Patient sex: M
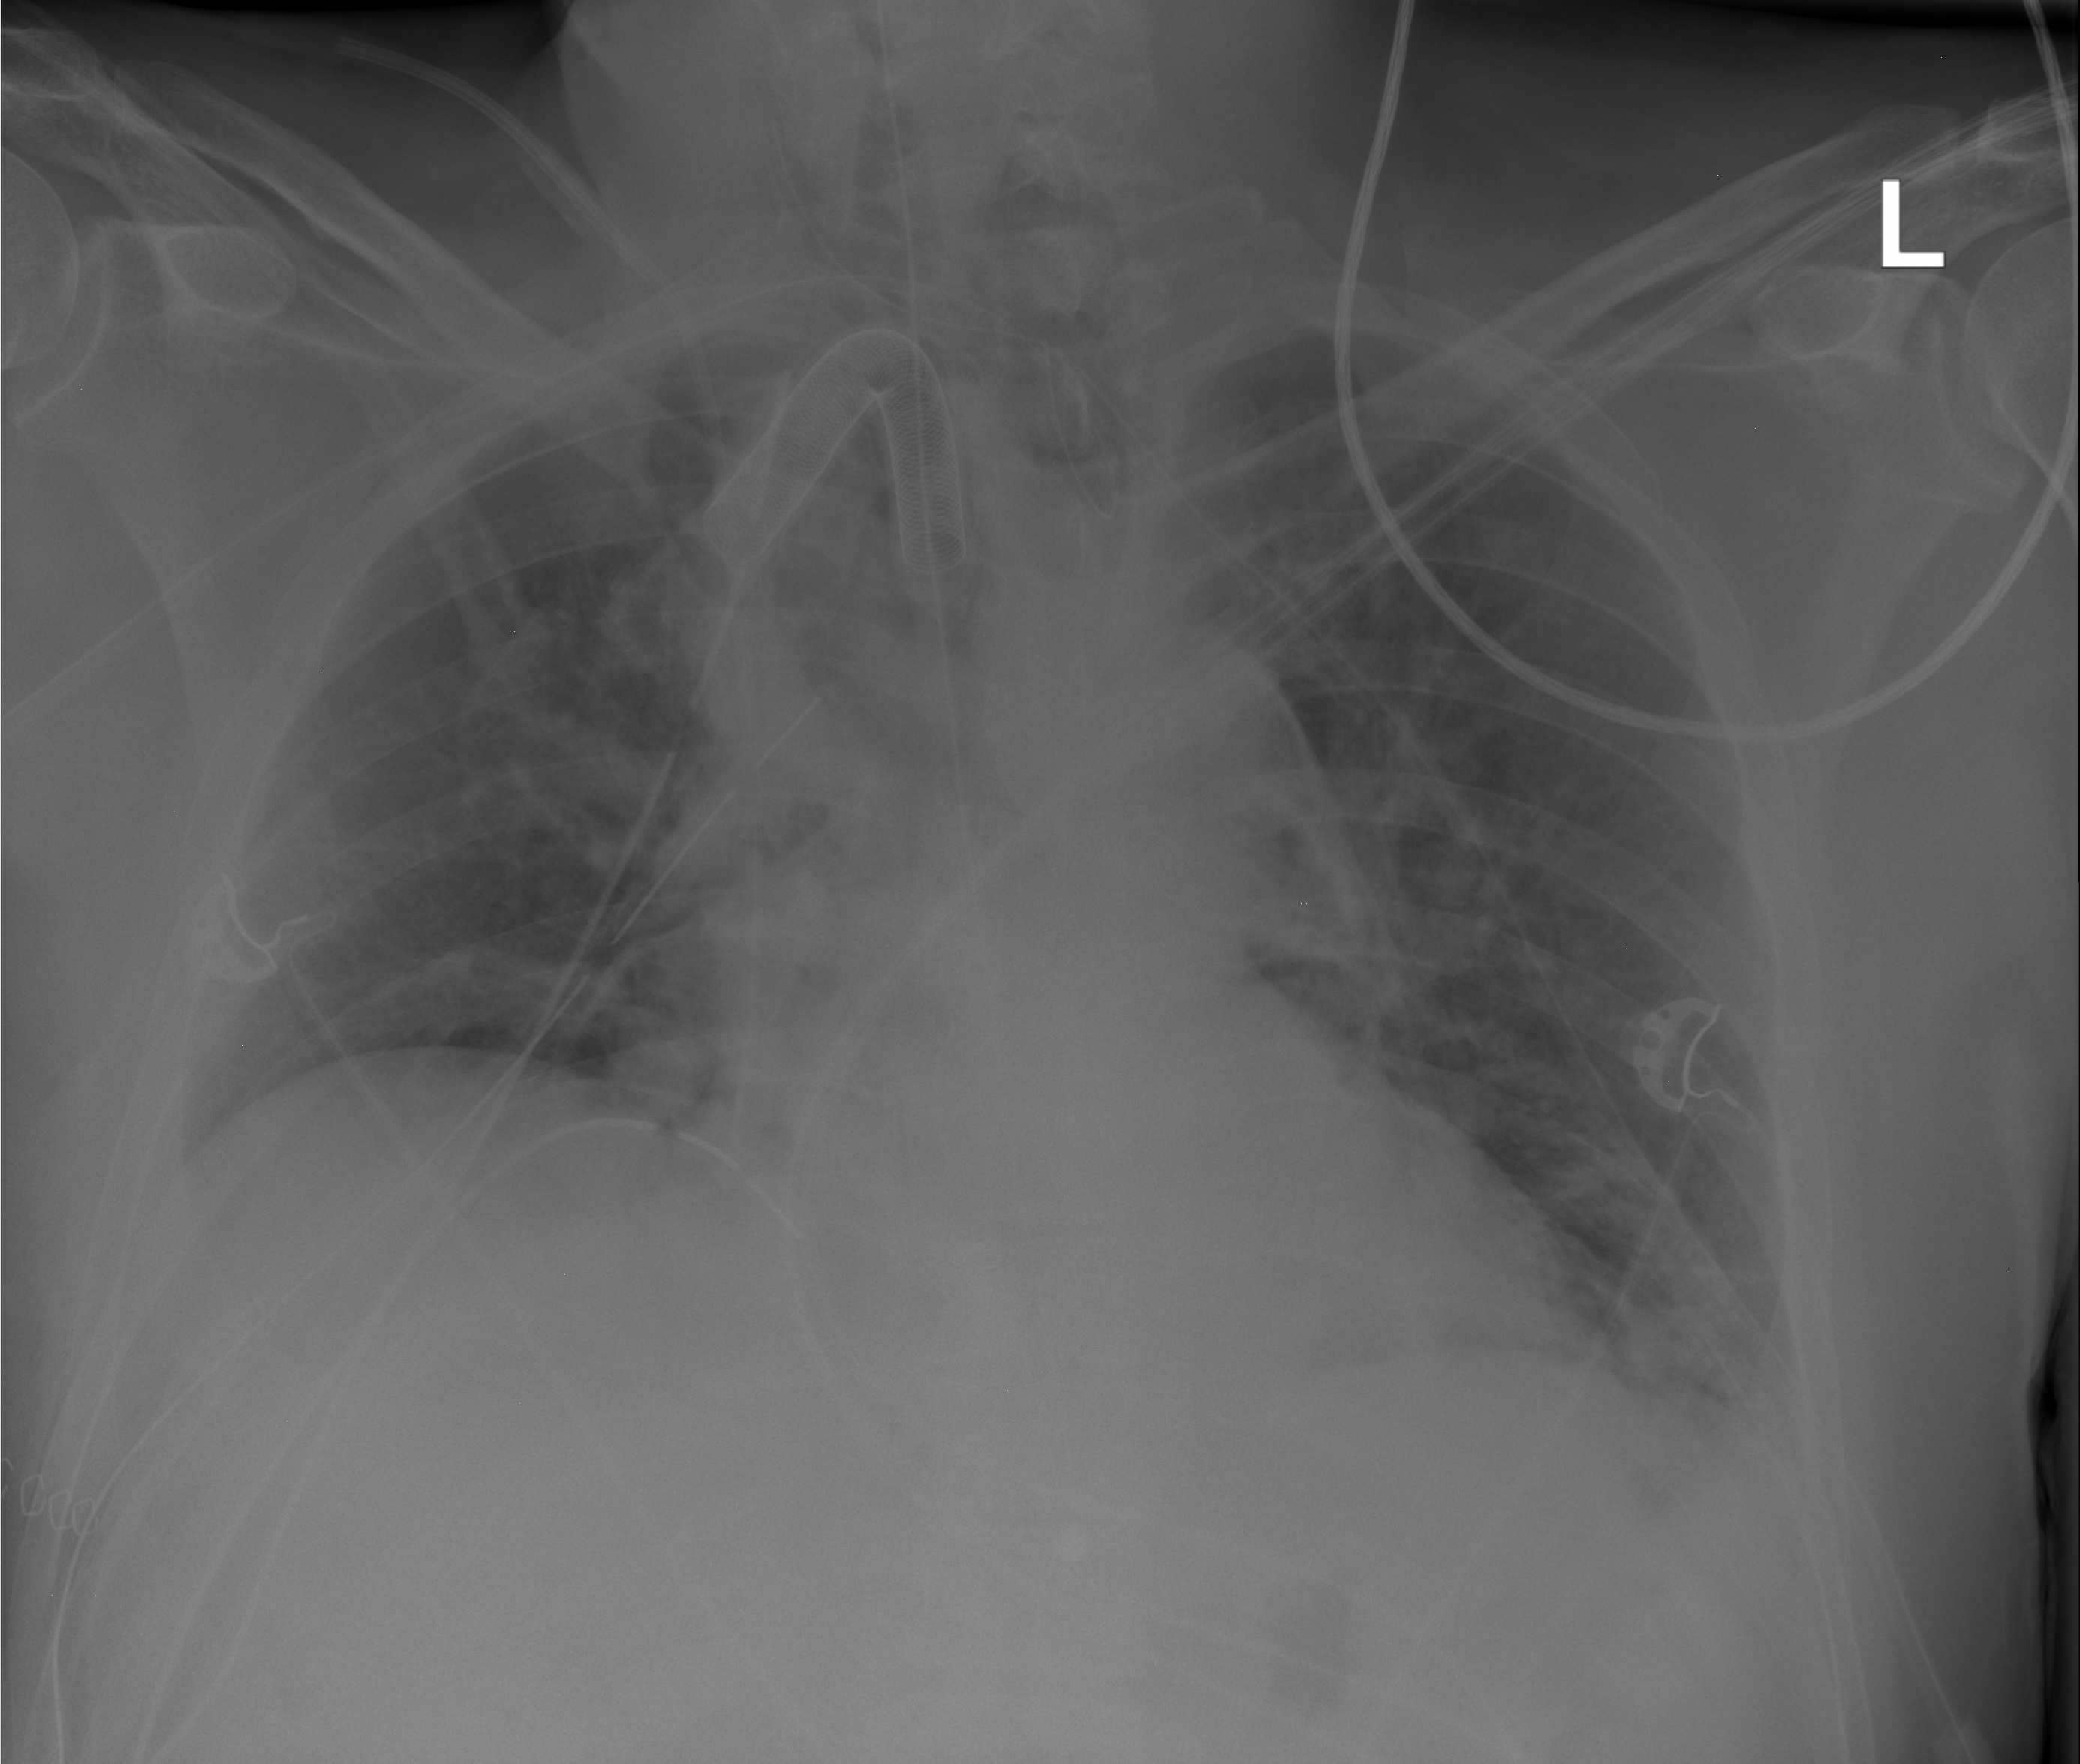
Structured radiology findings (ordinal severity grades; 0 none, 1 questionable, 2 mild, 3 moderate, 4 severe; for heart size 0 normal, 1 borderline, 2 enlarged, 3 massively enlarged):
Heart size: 0
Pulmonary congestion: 2
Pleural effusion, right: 0
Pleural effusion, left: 1
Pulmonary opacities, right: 0
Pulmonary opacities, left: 2
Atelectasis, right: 2
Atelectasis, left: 2